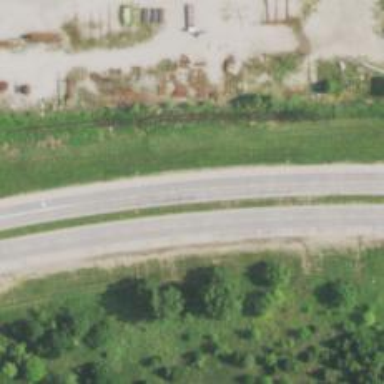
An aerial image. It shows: Primary highway.